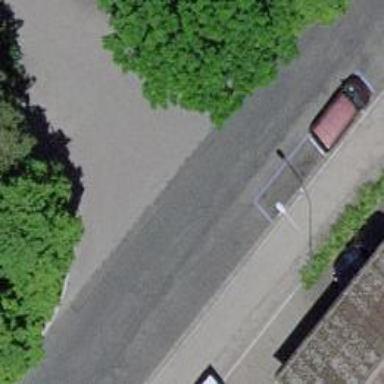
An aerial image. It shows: Residential road with separate asphalt sidewalk.